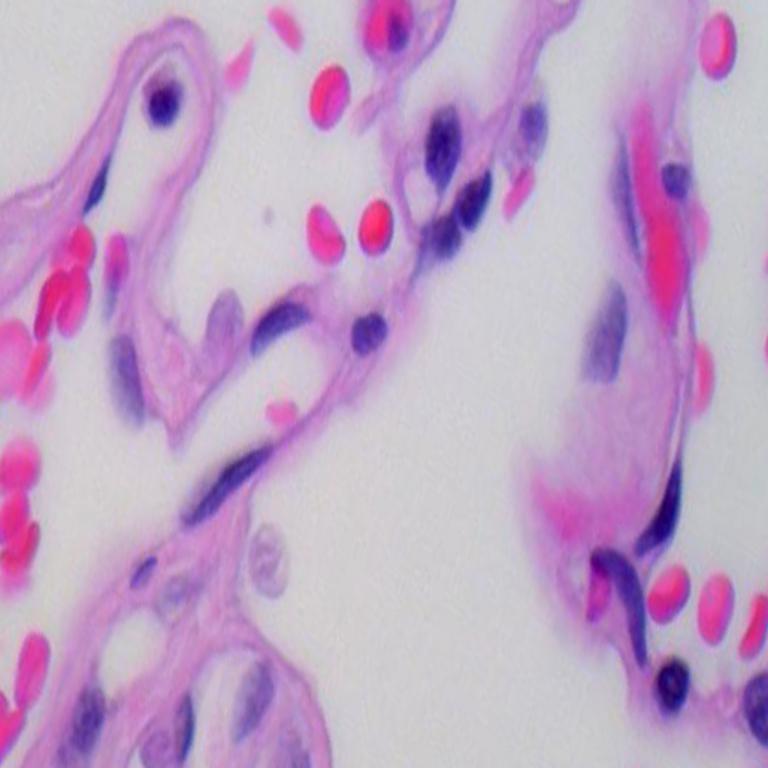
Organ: lung
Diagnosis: benign